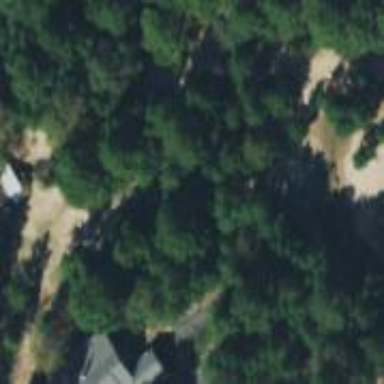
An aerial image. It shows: Woodland with evergreen needle-leaved trees.